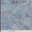
Piece: xx